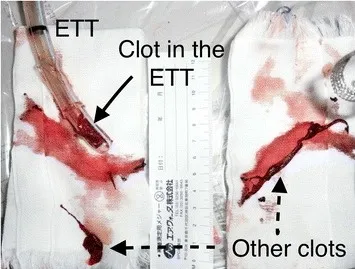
Removed clot and endotracheal tube. The removed clot lodged within the endotracheal tube (black arrow); the remaining clot (dotted arrow) removed by suction under fiberoptic bronchoscopy. ETT endotracheal tube.
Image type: endoscopy (airway_endoscopy)